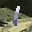
Label: 1